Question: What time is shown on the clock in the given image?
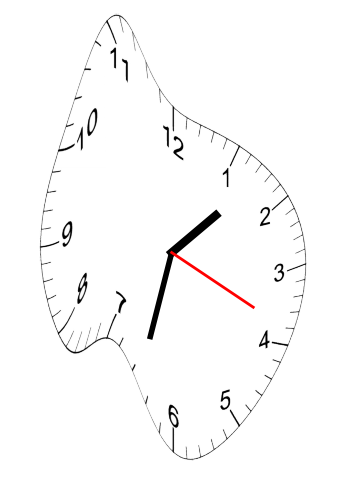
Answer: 01:32:19